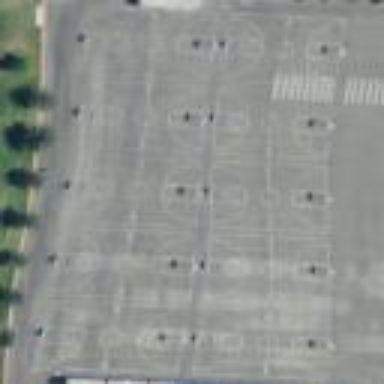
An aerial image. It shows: Basketball court with asphalt surface.